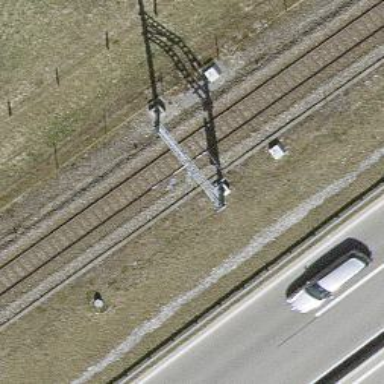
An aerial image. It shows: Catenary mast for power lines.